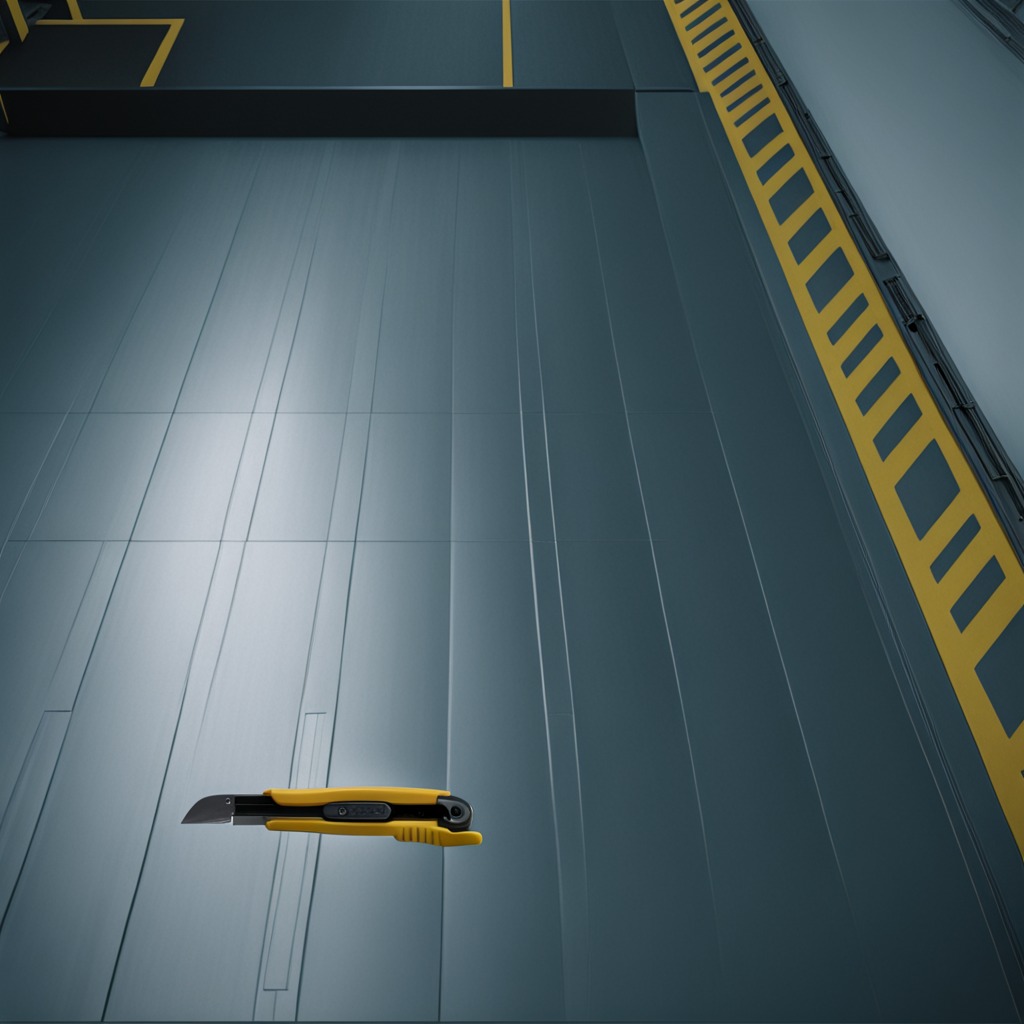
A utility knife lying on the toolbox surface in an airplane hangar workshop 8K